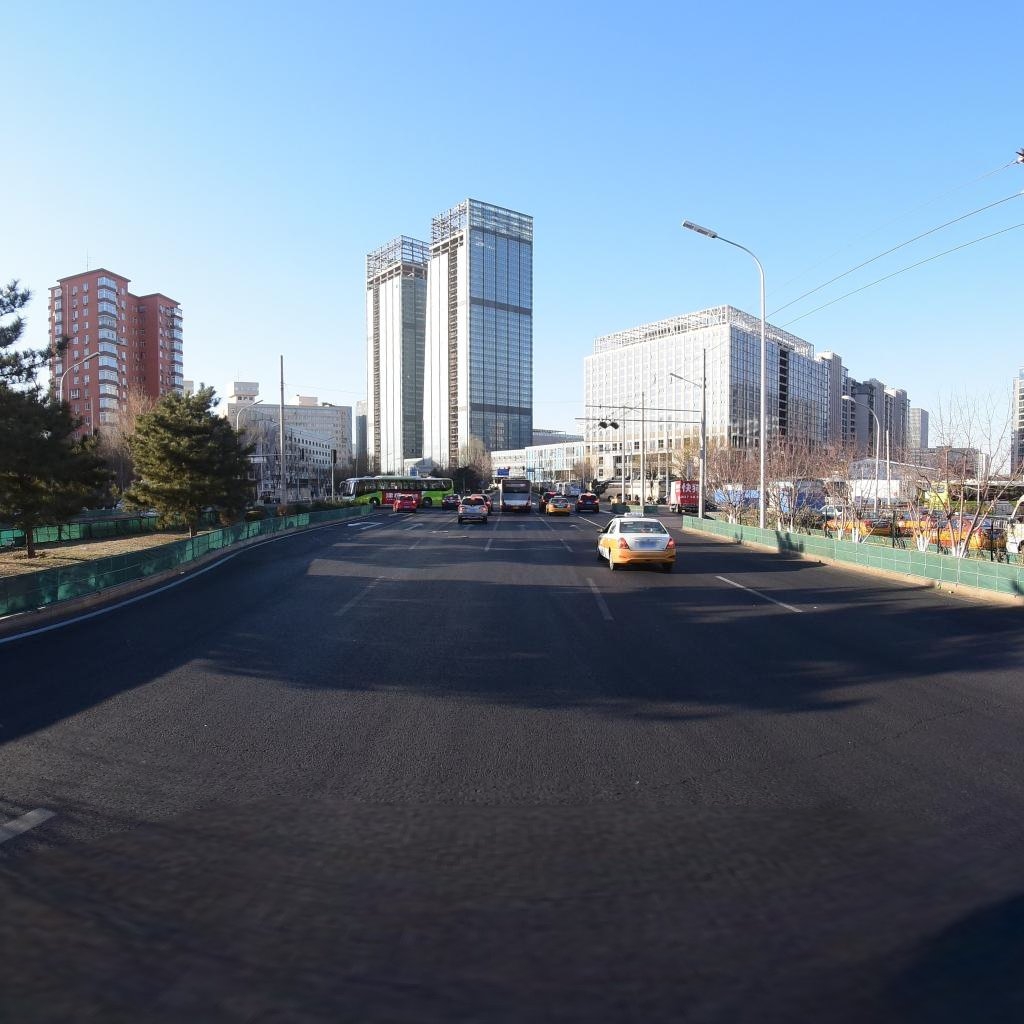
Region: Dongcheng
Road damage annotations: transverse crack